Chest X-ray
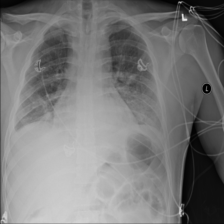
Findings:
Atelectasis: positive
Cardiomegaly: negative
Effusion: negative
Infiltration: positive
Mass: negative
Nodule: negative
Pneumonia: negative
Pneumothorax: negative
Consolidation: negative
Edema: negative
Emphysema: negative
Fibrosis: negative
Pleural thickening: negative
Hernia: negative